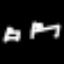
Label: bed